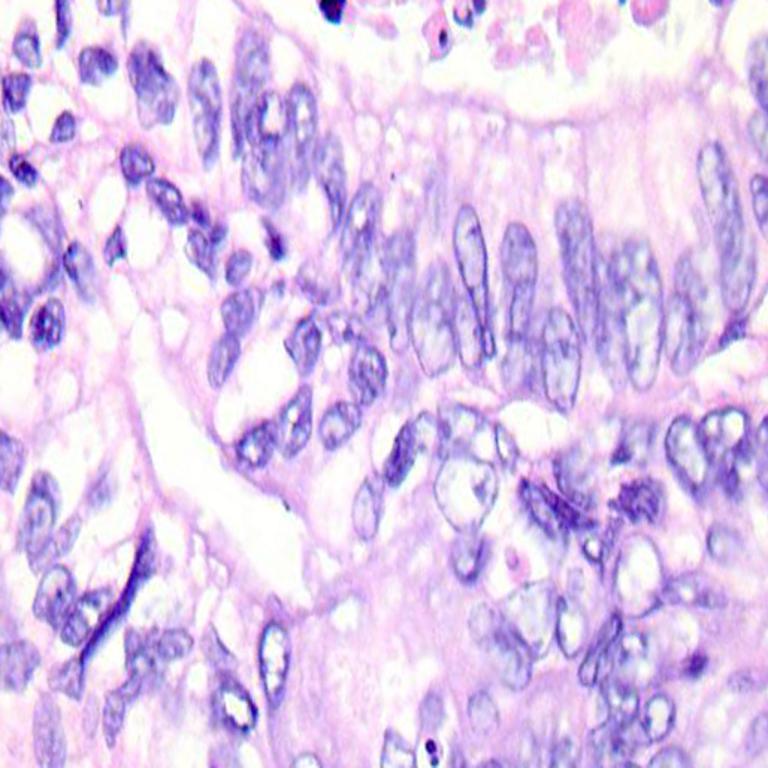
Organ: colon
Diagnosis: adenocarcinomas